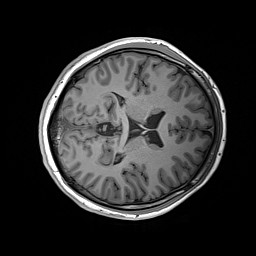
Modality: T1w
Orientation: axial
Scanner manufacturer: siemens
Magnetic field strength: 3 T
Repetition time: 2.2 s
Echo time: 0.00244 s